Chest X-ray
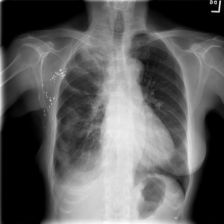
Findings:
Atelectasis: negative
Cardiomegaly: negative
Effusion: positive
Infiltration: positive
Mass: negative
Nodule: negative
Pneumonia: negative
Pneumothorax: negative
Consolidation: positive
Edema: negative
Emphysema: negative
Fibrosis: negative
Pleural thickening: positive
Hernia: negative